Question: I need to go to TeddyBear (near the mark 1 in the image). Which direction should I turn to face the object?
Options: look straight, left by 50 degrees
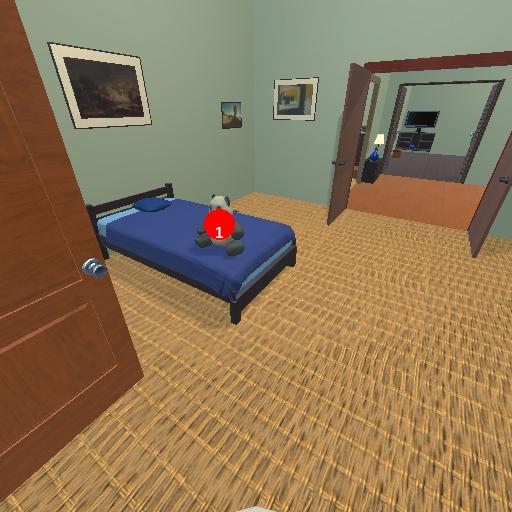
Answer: look straight